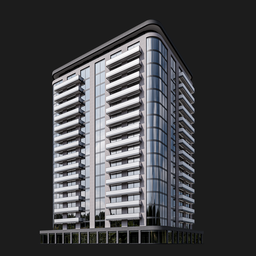
Label: architecture